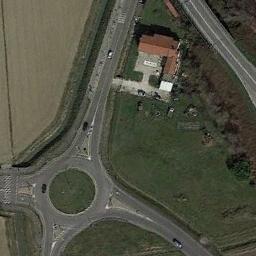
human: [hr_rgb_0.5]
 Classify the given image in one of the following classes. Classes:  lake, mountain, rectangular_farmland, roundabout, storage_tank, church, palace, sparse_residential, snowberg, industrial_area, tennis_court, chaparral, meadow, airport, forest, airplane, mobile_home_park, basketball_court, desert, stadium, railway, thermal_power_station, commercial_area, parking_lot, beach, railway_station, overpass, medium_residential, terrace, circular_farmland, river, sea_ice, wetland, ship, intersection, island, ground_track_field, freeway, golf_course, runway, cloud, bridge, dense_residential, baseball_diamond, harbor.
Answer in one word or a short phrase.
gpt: roundabout